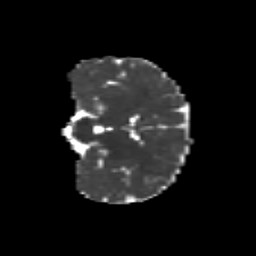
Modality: MD
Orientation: coronal
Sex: male
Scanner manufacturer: siemens
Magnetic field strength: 3 T
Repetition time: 5 s
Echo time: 0.071 s